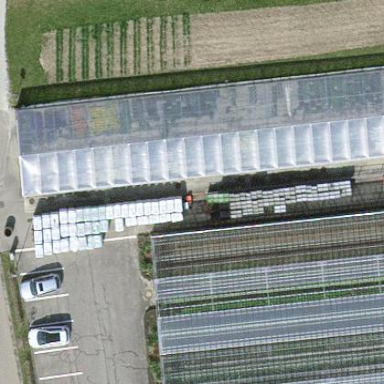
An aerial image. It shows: Greenhouse.